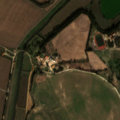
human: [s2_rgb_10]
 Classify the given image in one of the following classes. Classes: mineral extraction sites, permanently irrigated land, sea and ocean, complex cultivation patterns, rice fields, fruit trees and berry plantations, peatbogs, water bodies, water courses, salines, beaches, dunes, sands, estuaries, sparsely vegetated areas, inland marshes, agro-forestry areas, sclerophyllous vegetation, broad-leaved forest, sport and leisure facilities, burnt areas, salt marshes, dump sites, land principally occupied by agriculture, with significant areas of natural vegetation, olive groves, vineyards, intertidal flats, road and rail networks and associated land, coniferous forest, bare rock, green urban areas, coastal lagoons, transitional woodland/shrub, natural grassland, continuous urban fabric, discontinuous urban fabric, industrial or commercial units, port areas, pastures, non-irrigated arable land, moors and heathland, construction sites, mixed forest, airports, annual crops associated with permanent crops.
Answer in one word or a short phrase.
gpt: permanently irrigated land, rice fields, transitional woodland/shrub